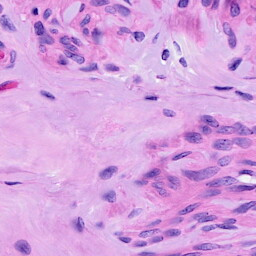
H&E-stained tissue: Ovarian